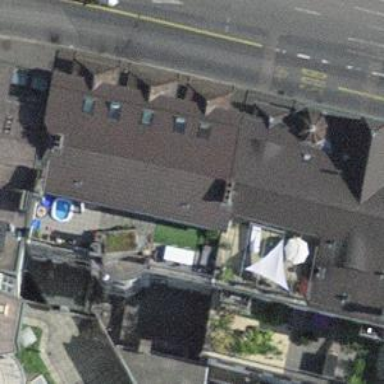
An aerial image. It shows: Bar.